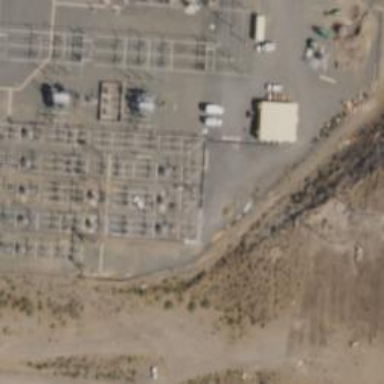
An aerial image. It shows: Switch used for power control.